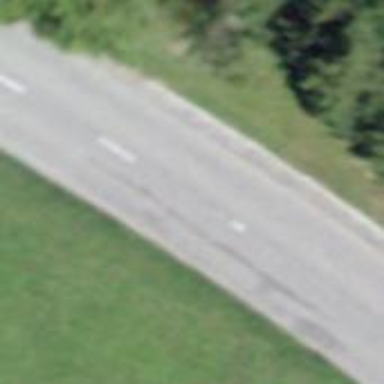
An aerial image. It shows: Primary road with asphalt surface.